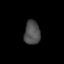
Tissue: lung
Cell type: T cells
Senescence score: 0.1389
Nuclear area (px): 371
Mean DAPI intensity: 78.96